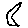
Label: moon